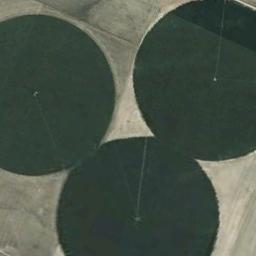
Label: circular_farmland